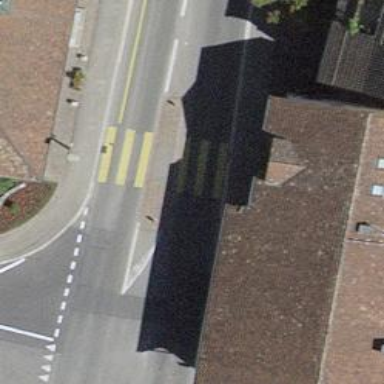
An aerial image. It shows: Zebra crossing on the road.